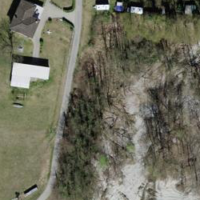
EUNIS habitat code: 41
Species observed at this site:
Luscinia megarhynchos
Turdus merula